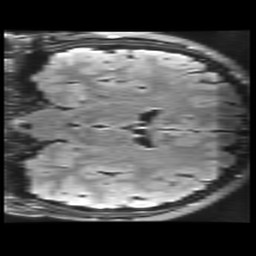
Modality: FLAIR
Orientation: coronal
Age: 22
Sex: male
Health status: healthy
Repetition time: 12 s
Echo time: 0.09782 s